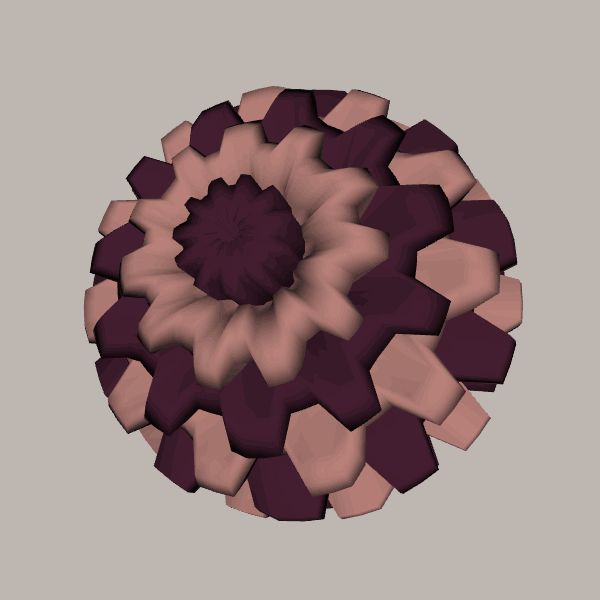
Background: light